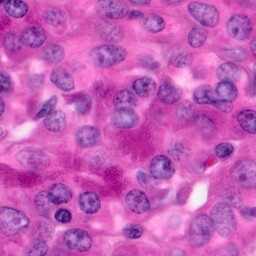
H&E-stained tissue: Pancreatic